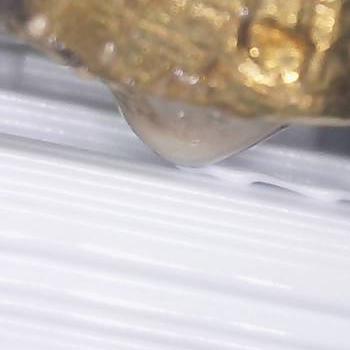
Flow rate: 33%